Question: I have Implemented a Canny Edge detector using "Church Canny Edge" image as below. now I want to extend/modify my code in order to colour every pixel with a gradient between 22.5 and 67.5 degrees in the same image.
can you please give me lines of codes need be added to my current implementation?
'''
<< EDITION 1 >>
'''
this is the version after editing it by help of Miki. when I build it , I get a black window which means somehow I am messing the image show part of code. any tips ?
'''
#include <opencv2/opencv.hpp>
#include <vector>
#include <algorithm>
#include "opencv2/imgproc/imgproc.hpp"
#include "opencv2/highgui/highgui.hpp"
#include <stdlib.h>
#include <stdio.h>
using namespace std;
using namespace cv;
Mat image, im_gray;
int main( int argc, char** argv )
{
/// Load an image
if(argc > 1)
image = imread(argv[1]);
else
image = imread("Church Canny Edge.png");
/// Create a window
namedWindow( "window");
if(image.empty())
cout << "Output sentence";
// Mat3b img = imread("Church Canny Edge.png");
Mat1b im_gray;
cvtColor(image, im_gray, cv::COLOR_BGR2GRAY);
Mat1b detected_edges;
GaussianBlur(im_gray, detected_edges, Size(3, 3), 0, 0);
int lowThreshold = 200;
int ratio = 3;
int kernel_size = 3;
Canny(detected_edges, detected_edges, lowThreshold,
lowThreshold*ratio, kernel_size);
// Compute Sobel derivatives
Mat1f sx, sy;
Sobel(detected_edges, sx, CV_32F, 1, 0, kernel_size);
Sobel(detected_edges, sy, CV_32F, 0, 1, kernel_size);
// Compute edge angle
Mat1f angles(detected_edges.rows, detected_edges.cols, 0.f);
for (int r = 0; r < detected_edges.rows; ++r)
{
for (int c = 0; c < detected_edges.cols; ++c)
{
angles(r, c) = atan2(sy(r, c), sx(r,c));
}
}
// Convert radians to degrees
angles = (angles / CV_PI * 180.0);
// Get values in range
Mat1b maskPositive;
inRange(angles, Scalar(22.5), Scalar(67.5), maskPositive);
Mat1b maskNegative;
inRange(angles, Scalar(-67.5), Scalar(-22.5), maskNegative);
Mat1b mask = maskNegative | maskPositive;
// Show results
Mat3b result;
cvtColor(detected_edges, result, COLOR_GRAY2BGR);
for (int r = 0; r < detected_edges.rows; ++r)
{
for (int c = 0; c < detected_edges.cols; ++c)
{
if (mask(r, c) && detected_edges(r, c))
{
result(r, c) = Vec3b(0,255,0);
}
}
}
waitKey(0);
return 0;
}
'''
Image:

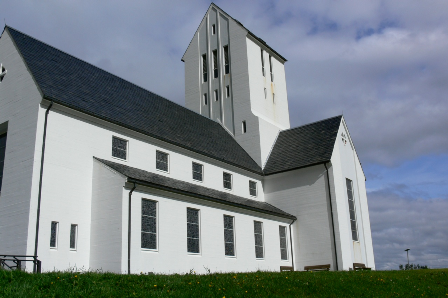
Answer: You can compute the gradient angle using 'Sobel' derivatives:
'''
// Compute Sobel derivatives
Mat1f sx, sy;
Sobel(detected_edges, sx, CV_32F, 1, 0, kernel_size);
Sobel(detected_edges, sy, CV_32F, 0, 1, kernel_size);
// Compute edge angle
Mat1f angles(detected_edges.rows, detected_edges.cols, 0.f);
for (int r = 0; r < detected_edges.rows; ++r)
{
for (int c = 0; c < detected_edges.cols; ++c)
{
angles(r, c) = atan2(sy(r, c), sx(r,c));
}
}
// Convert radians to degrees
angles = (angles / CV_PI * 180.0);
'''
Angles:
<URL>
Then you can keep only values in a specified range:
'''
// Get values in range
Mat1b maskPositive;
inRange(angles, Scalar(22.5), Scalar(67.5), maskPositive);
Mat1b maskNegative;
inRange(angles, Scalar(-67.5), Scalar(-22.5), maskNegative);
Mat1b mask = maskNegative | maskPositive;
'''
You can then color pixels that are both in mask and in canny edges:
'''
// Show results
Mat3b result;
cvtColor(detected_edges, result, COLOR_GRAY2BGR);
for (int r = 0; r < detected_edges.rows; ++r)
{
for (int c = 0; c < detected_edges.cols; ++c)
{
if (mask(r, c) && detected_edges(r, c))
{
result(r, c) = Vec3b(0,255,0); // green
}
}
}
'''
Result:
<URL>
- You probably don't want to draw pixels with a given gradient, but extract lines and draw lines with a given slope. You can do this using Hough Transform (available in OpenCV). I won't show this since it's not what was asked here.- You can basically copy this code into your 'CannyThreshold' function
Full code for reference:
'''
#include <opencv2/opencv.hpp>
#include <vector>
#include <algorithm>
using namespace std;
using namespace cv;
int main()
{
Mat3b img = imread("path_to_image");
Mat1b im_gray;
cvtColor(img, im_gray, COLOR_BGR2GRAY);
Mat1b detected_edges;
GaussianBlur(im_gray, detected_edges, Size(3, 3), 0, 0);
int lowThreshold = 200;
int ratio = 3;
int kernel_size = 3;
Canny(detected_edges, detected_edges, lowThreshold,
lowThreshold*ratio, kernel_size);
// Compute Sobel derivatives
Mat1f sx, sy;
Sobel(detected_edges, sx, CV_32F, 1, 0, kernel_size);
Sobel(detected_edges, sy, CV_32F, 0, 1, kernel_size);
// Compute edge angle
Mat1f angles(detected_edges.rows, detected_edges.cols, 0.f);
for (int r = 0; r < detected_edges.rows; ++r)
{
for (int c = 0; c < detected_edges.cols; ++c)
{
angles(r, c) = atan2(sy(r, c), sx(r,c));
}
}
// Convert radians to degrees
angles = (angles / CV_PI * 180.0);
// Get values in range
Mat1b maskPositive;
inRange(angles, Scalar(22.5), Scalar(67.5), maskPositive);
Mat1b maskNegative;
inRange(angles, Scalar(-67.5), Scalar(-22.5), maskNegative);
Mat1b mask = maskNegative | maskPositive;
// Show results
Mat3b result;
cvtColor(detected_edges, result, COLOR_GRAY2BGR);
for (int r = 0; r < detected_edges.rows; ++r)
{
for (int c = 0; c < detected_edges.cols; ++c)
{
if (mask(r, c) && detected_edges(r, c))
{
result(r, c) = Vec3b(0,255,0);
}
}
}
return 0;
}
'''